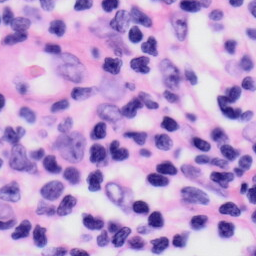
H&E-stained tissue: Skin